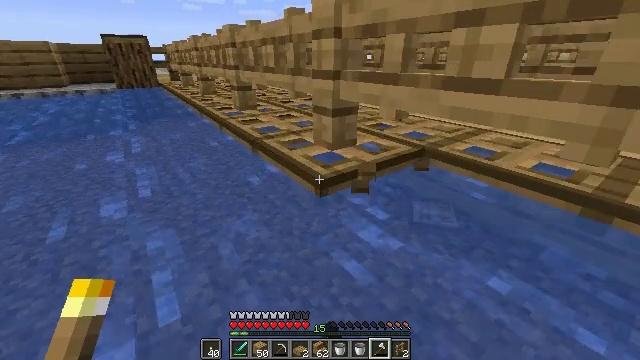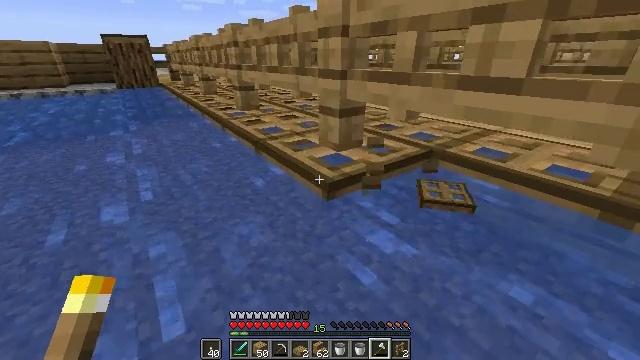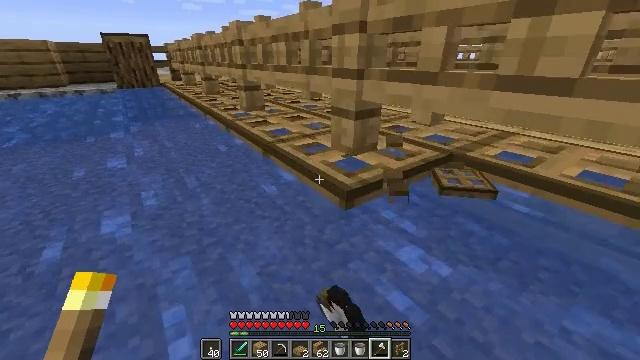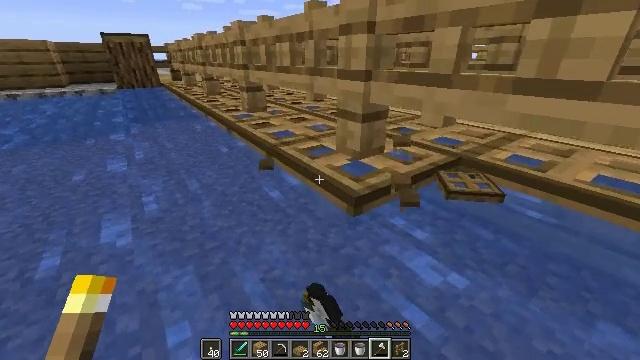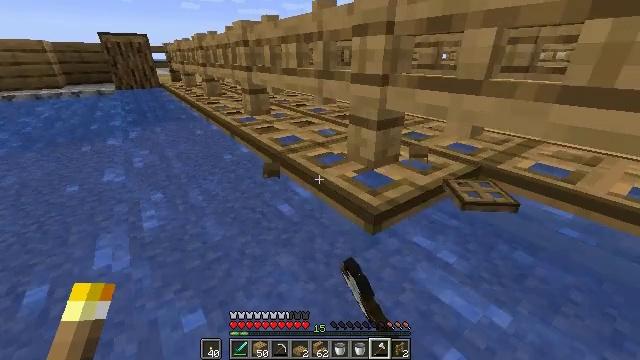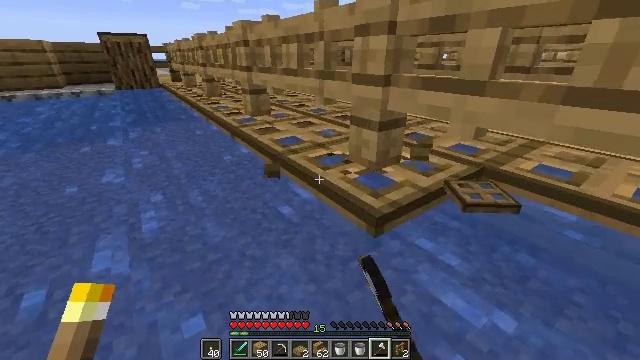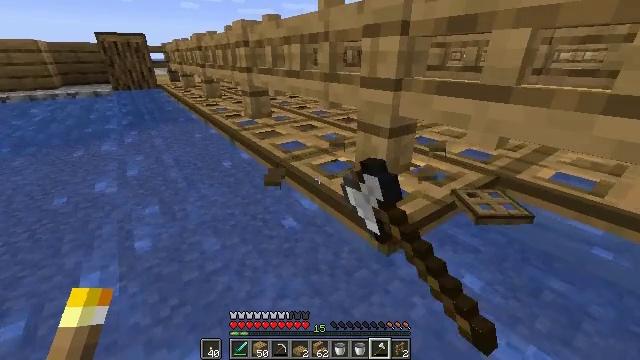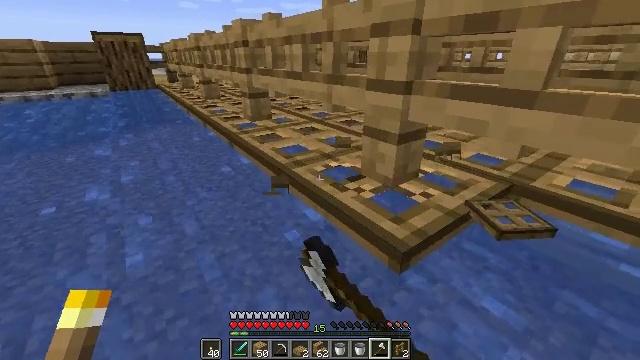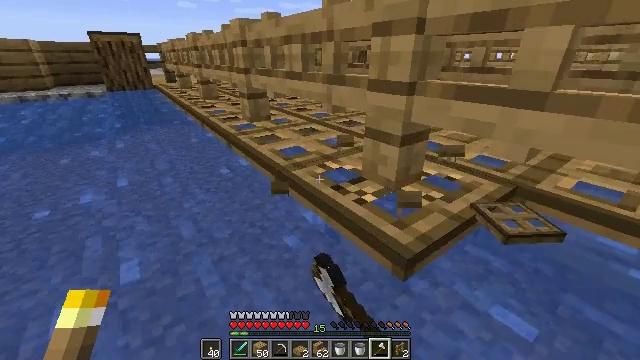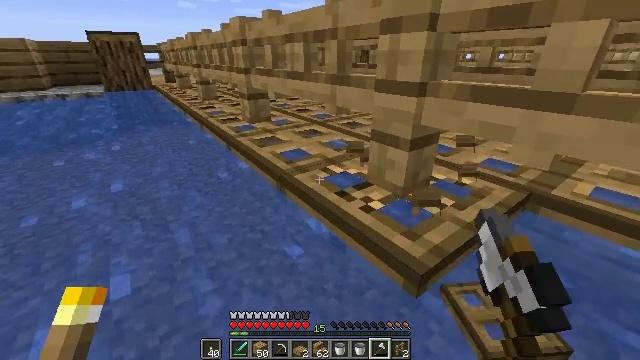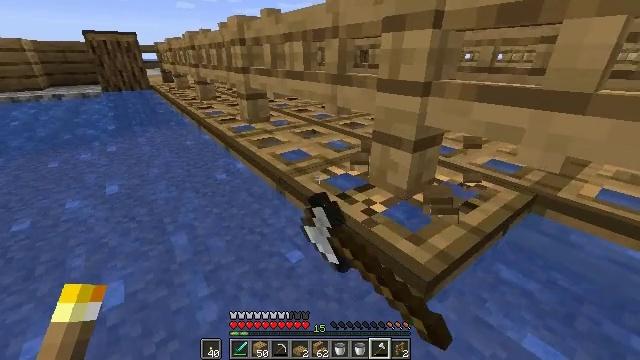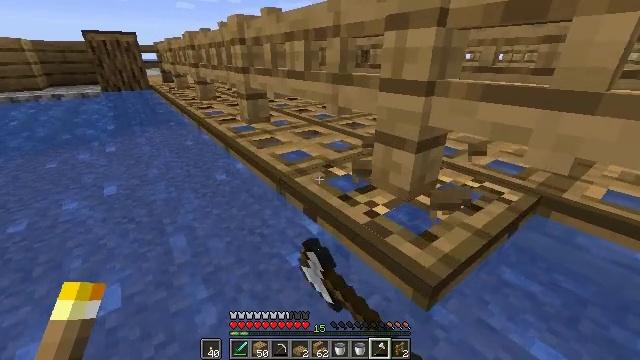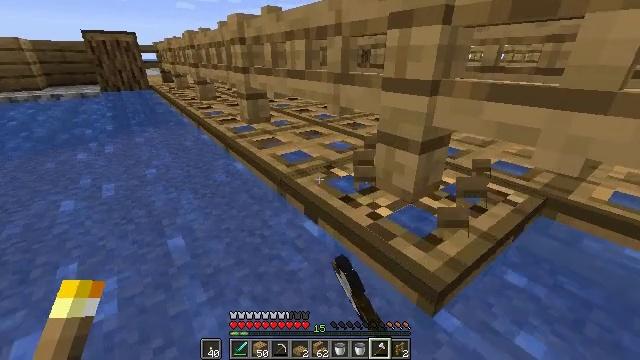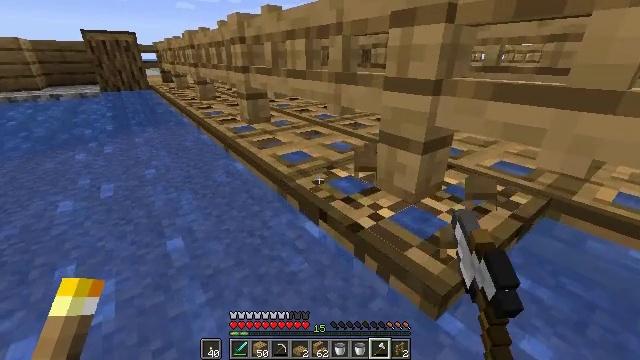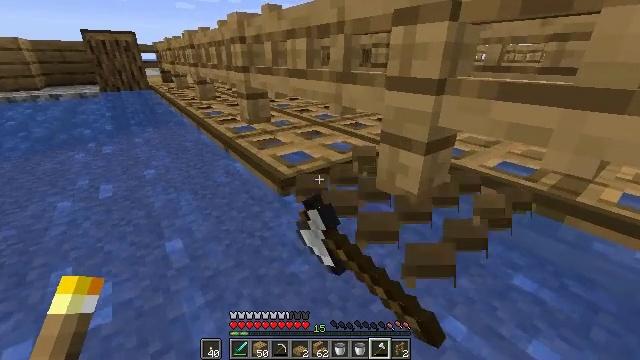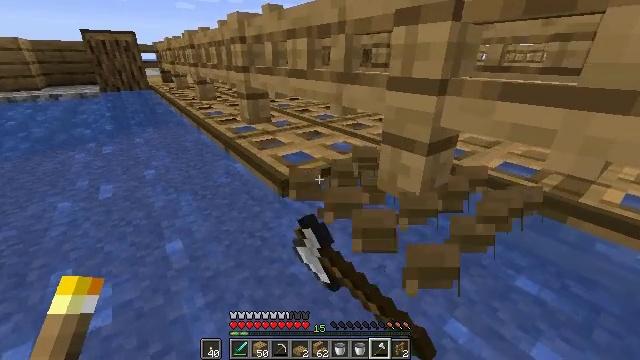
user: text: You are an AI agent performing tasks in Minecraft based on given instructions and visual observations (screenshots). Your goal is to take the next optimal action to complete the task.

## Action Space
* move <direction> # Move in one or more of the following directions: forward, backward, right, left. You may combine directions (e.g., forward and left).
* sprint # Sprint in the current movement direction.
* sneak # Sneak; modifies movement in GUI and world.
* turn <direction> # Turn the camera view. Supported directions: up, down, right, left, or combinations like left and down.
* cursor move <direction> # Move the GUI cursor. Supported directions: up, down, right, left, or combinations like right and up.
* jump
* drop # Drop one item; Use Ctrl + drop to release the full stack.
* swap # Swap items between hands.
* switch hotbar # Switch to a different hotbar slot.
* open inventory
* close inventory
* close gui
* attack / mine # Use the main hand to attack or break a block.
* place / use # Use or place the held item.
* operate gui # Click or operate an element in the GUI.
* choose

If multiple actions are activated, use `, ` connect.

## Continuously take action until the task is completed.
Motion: motion action
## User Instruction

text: Get the oak trapdoor back into your inventory.
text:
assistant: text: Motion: move forward and move left, attack / mine
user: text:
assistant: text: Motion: move forward and move left, attack / mine
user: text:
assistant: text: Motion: move forward and move left, attack / mine
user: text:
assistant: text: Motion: move forward, attack / mine
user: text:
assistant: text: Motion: move forward, attack / mine
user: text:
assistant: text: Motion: move forward, attack / mine
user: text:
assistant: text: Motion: attack / mine
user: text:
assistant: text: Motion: attack / mine
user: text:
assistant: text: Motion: attack / mine
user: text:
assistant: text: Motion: attack / mine
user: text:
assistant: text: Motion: attack / mine
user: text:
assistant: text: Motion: attack / mine
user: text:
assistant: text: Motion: attack / mine
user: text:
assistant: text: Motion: attack / mine
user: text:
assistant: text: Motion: move forward and move left, attack / mine
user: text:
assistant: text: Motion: move forward and move left, attack / mine
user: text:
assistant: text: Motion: move forward and move left, attack / mine
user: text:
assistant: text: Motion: move forward and move left, attack / mine
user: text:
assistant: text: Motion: move left, attack / mine
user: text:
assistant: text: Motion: attack / mine
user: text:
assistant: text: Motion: attack / mine
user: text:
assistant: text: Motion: attack / mine
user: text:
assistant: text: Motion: attack / mine
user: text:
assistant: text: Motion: attack / mine
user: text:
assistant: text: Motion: attack / mine
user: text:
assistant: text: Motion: attack / mine
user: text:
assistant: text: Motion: attack / mine
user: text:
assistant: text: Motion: attack / mine
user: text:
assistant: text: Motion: attack / mine
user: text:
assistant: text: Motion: attack / mine